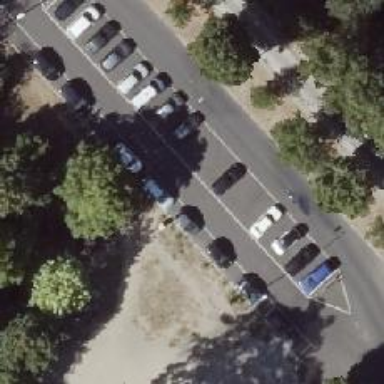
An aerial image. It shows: Residential road with asphalt surface. It is dual carriageway with separate parking on both sides.